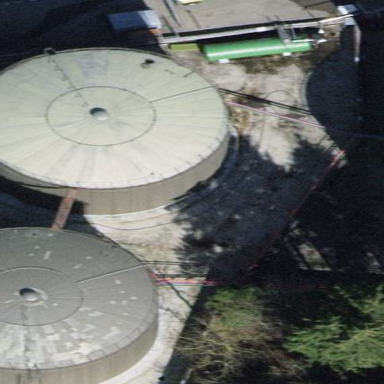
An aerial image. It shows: Industrial building with silo.